Question: I am trying to install hue on ubuntu and gets the following error when trying to install.

Can anyone please tell me why it's giving error for lber.h? I have installed all of the dependencies and using hue2.1.0
Thanks
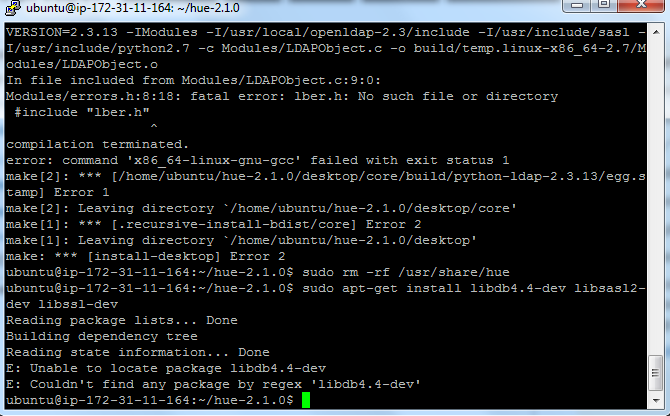
Answer: What is your version of Ubuntu? Hue works well with the LTS 12:04 and <URL>.
Also make sure that you have installed the specific LDAP packages: <URL>